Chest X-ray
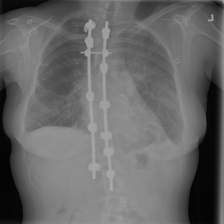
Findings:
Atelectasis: positive
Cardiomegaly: positive
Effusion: negative
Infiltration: negative
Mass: negative
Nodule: negative
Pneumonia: negative
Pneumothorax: negative
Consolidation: negative
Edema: negative
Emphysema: negative
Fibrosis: negative
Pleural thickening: negative
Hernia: negative